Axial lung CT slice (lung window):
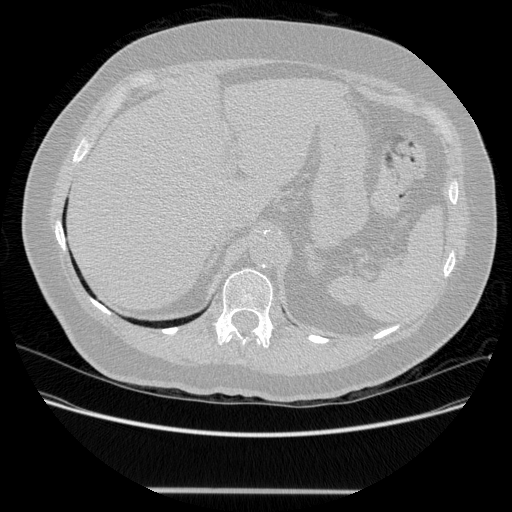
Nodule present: no